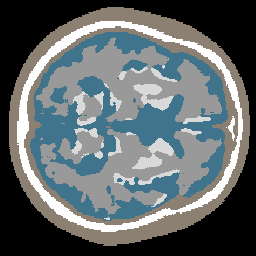
Label: no_lesion